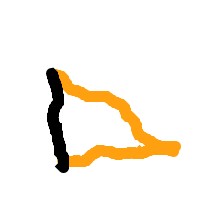
Shape: triangle